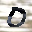
Label: 0